Question: I'm trying to get an ExtJS grid working that has checkboxes from which I can of rows/ids so I know which rows have been checked.
I've used <URL> to get the following grid to display correctly with the selection checkboxes, but it doesn't show which rows have been checked, e.g. I will have a button that has a handler function and inside this I need to write something like:
var rowIdsChecks = grid.getRowIdsChecked();
'''
var myData = [
[4, 'This is a whole bunch of text that is going to be word-wrapped inside this column.', 0.24, '2010-11-17 08:31:12'],
[16, 'Computer2', 0.28, '2010-11-14 08:31:12'],
[5, 'Network1', 0.02, '2010-11-12 08:31:12'],
[1, 'Network2', 0.01, '2010-11-11 08:31:12'],
[12, 'Other', 0.42, '2010-11-04 08:31:12']
];
var myReader = new Ext.data.ArrayReader({}, [{
name: 'id',
type: 'int'
}, {
name: 'object',
type: 'object'
}, {
name: 'status',
type: 'float'
}, {
name: 'lastChange',
type: 'date',
dateFormat: 'Y-m-d H:i:s'
}]);
var sm = new Ext.grid.CheckboxSelectionModel();
var grid = new Ext.grid.GridPanel({
region: 'center',
style: 'margin: 10px',
store: new Ext.data.Store({
data: myData,
reader: myReader
}),
cm: new Ext.grid.ColumnModel({
defaults: {
width: 120,
sortable: true
},
columns: [
sm,
{
header: 'ID',
width: 50,
sortable: true,
dataIndex: 'id',
hidden: false
},
{
header: 'Object',
width: 120,
sortable: true,
dataIndex: 'object',
renderer: columnWrap
}, {
header: 'Status',
width: 90,
sortable: true,
dataIndex: 'status'
},
{
header: 'Last Updated',
width: 120,
sortable: true,
renderer: Ext.util.Format.dateRenderer('Y-m-d H:i:s'),
dataIndex: 'lastChange'
}]
}),
sm: sm,
viewConfig: {
forceFit: true
},
title: 'Computer Information',
width: 500,
autoHeight: true,
frame: true,
listeners: {
'rowdblclick': function(grid, index, rec){
var id = grid.getSelectionModel().getSelected().json[0];
go_to_page('edit_item', 'id=' + id);
}
}
});
'''
# Solution:
Thanks @jujule, this code works:
'''
Ext.select('span#internal_link_001').on('click', function() {
var selections = grid.getSelectionModel().getSelections();
console.log(selections);
});
'''
and then you have the like this:

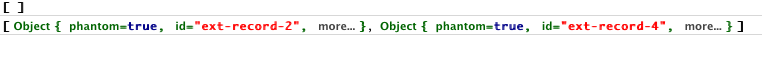
Answer: The <URL> is responsible of tracking and managing selections.
Just use its <URL> method to get an array of selected records :
'''
grid.getSelectionModel().getSelections()
'''